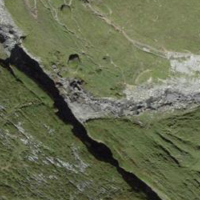
EUNIS habitat code: 23
Species observed at this site:
Parnassia palustris